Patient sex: M
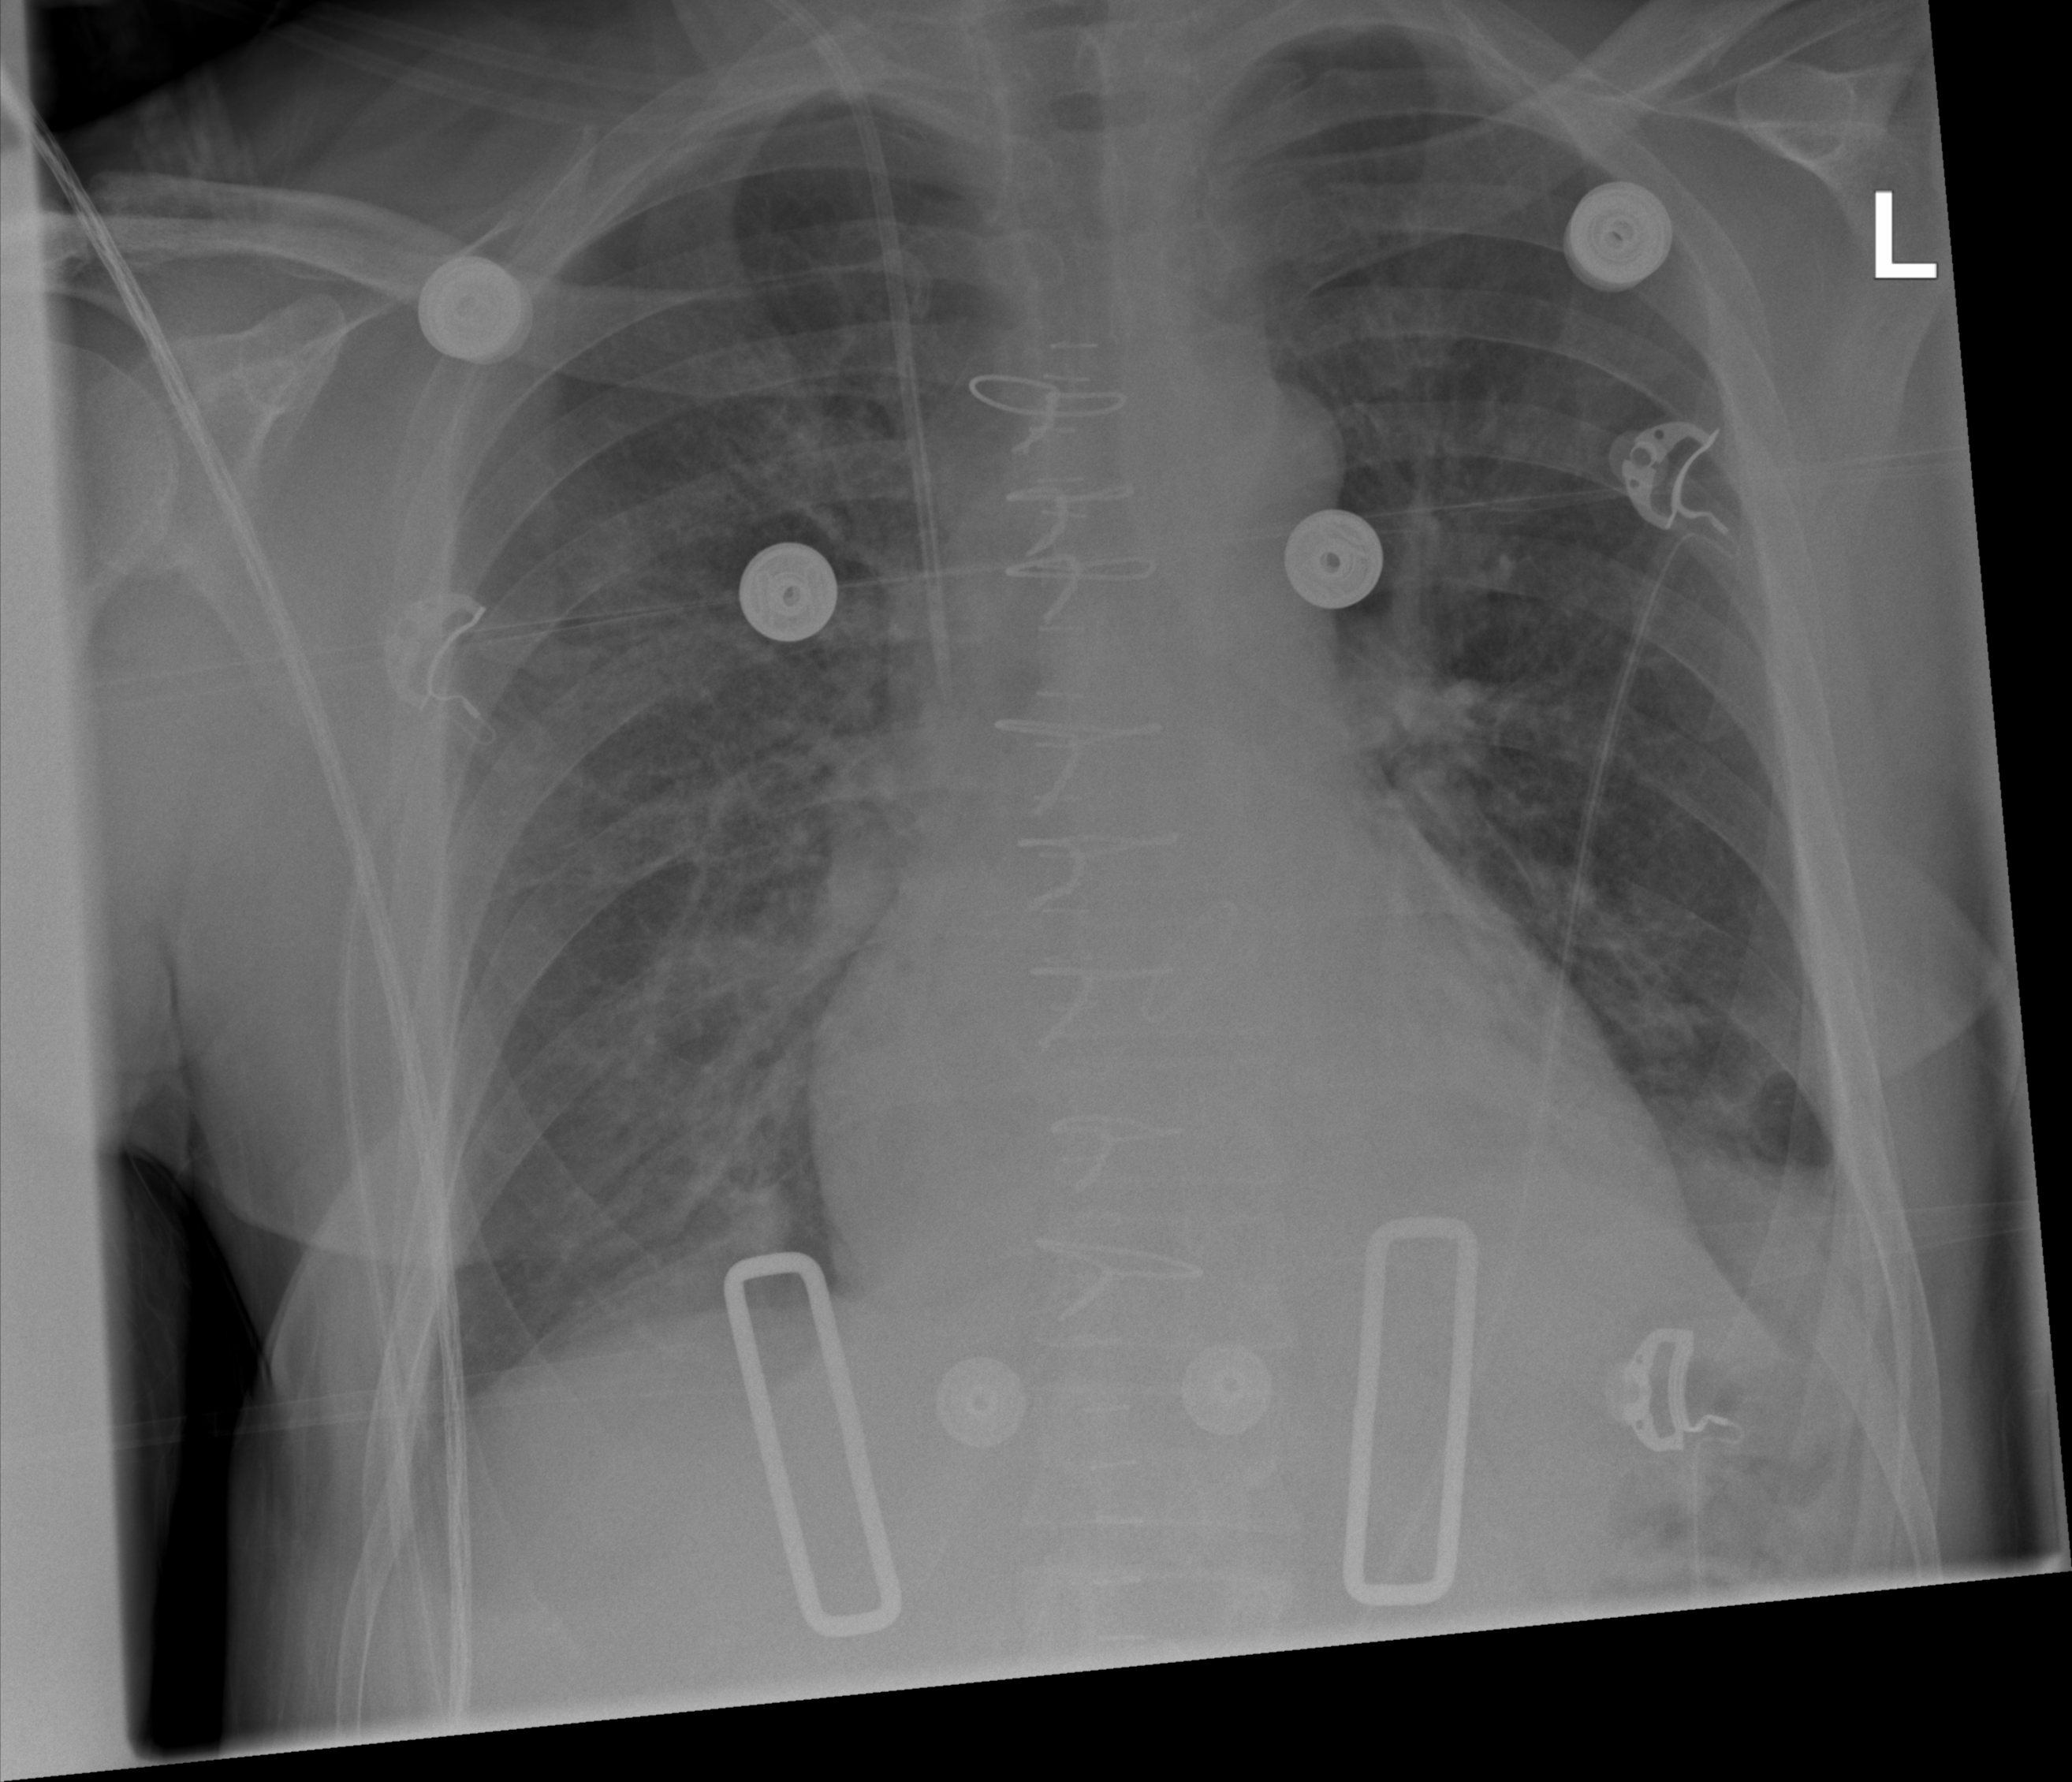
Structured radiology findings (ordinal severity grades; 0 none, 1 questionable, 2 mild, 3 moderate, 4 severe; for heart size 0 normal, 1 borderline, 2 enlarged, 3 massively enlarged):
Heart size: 2
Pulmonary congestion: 2
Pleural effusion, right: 0
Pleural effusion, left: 2
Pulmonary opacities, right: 2
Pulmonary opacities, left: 0
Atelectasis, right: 2
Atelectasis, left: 2